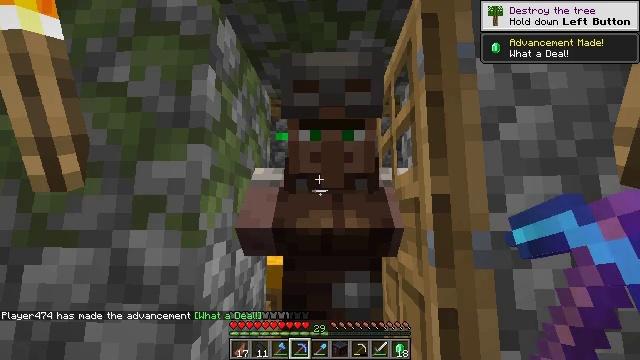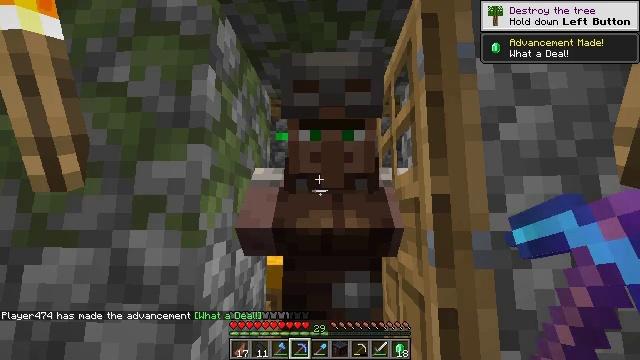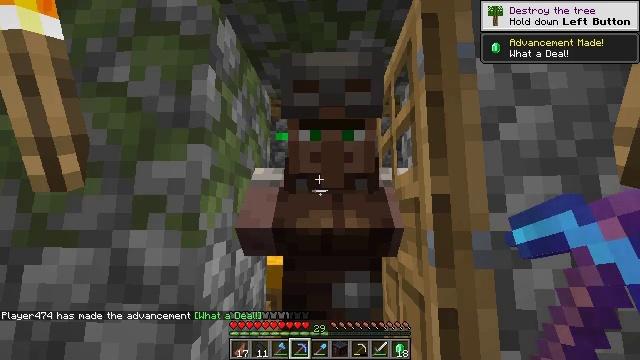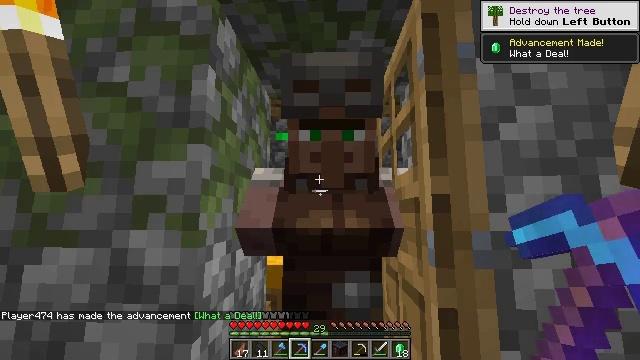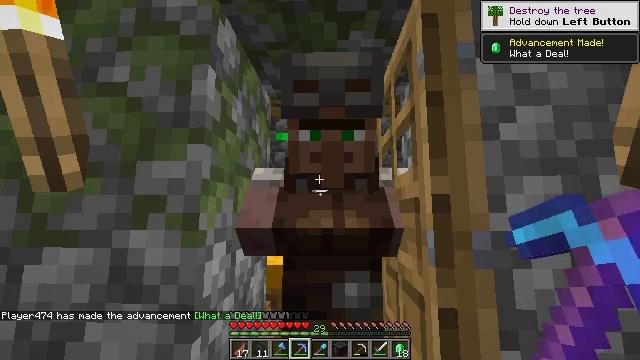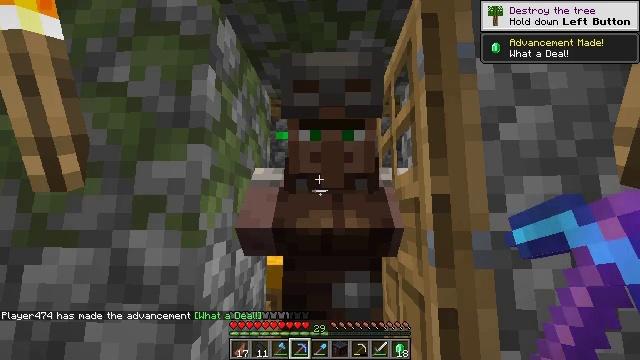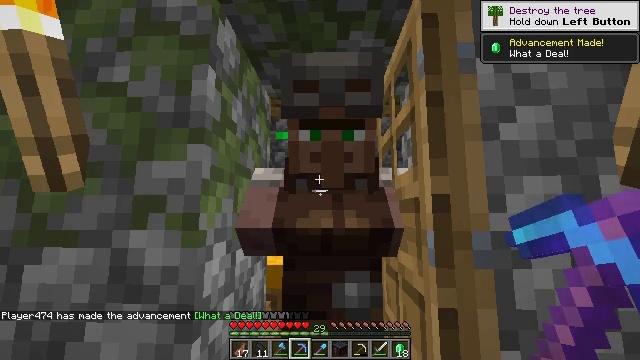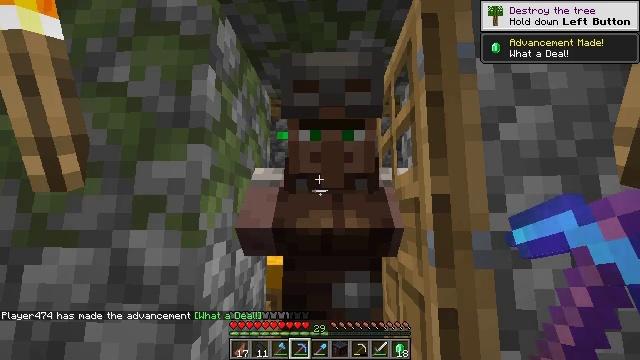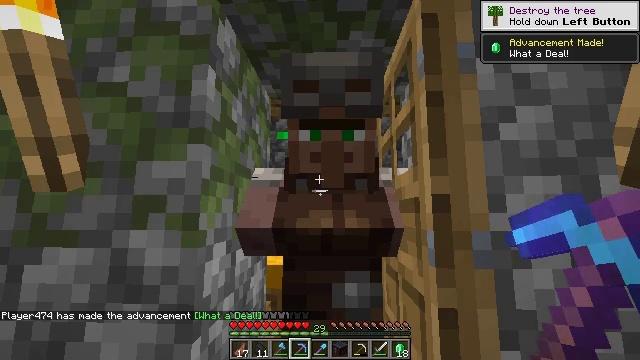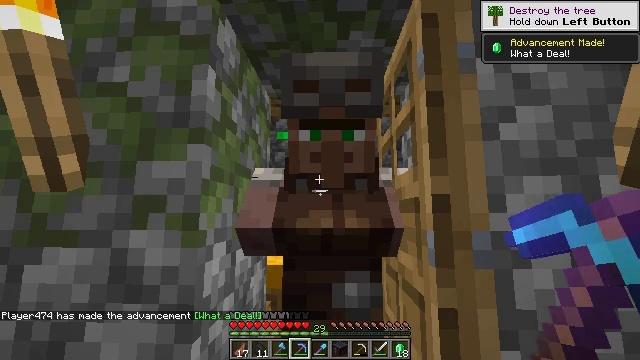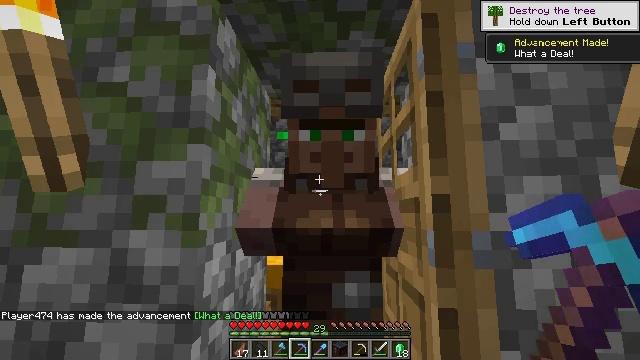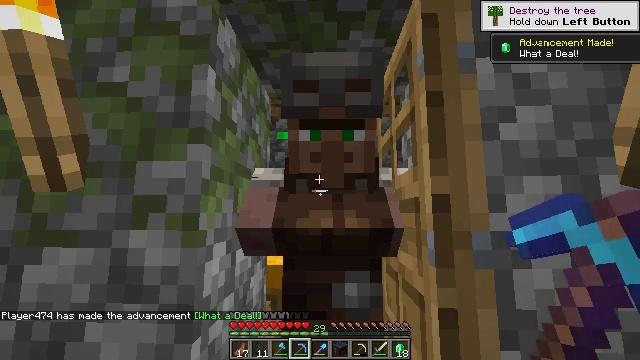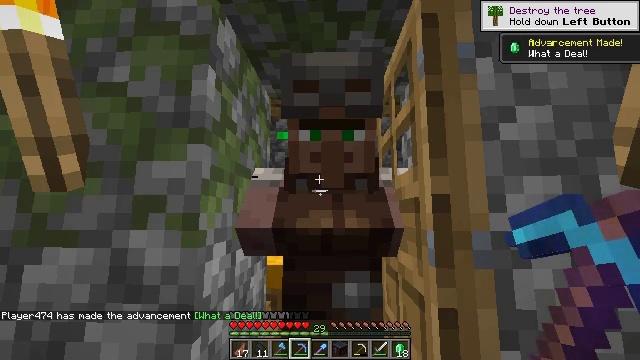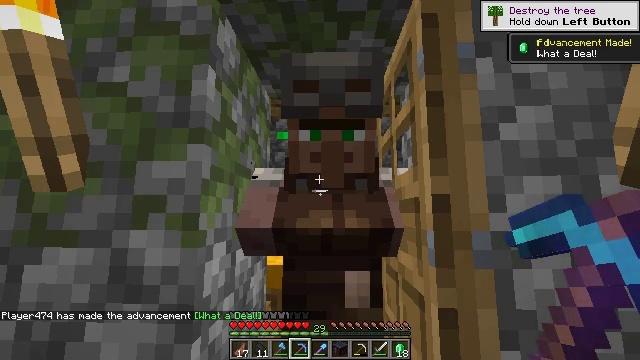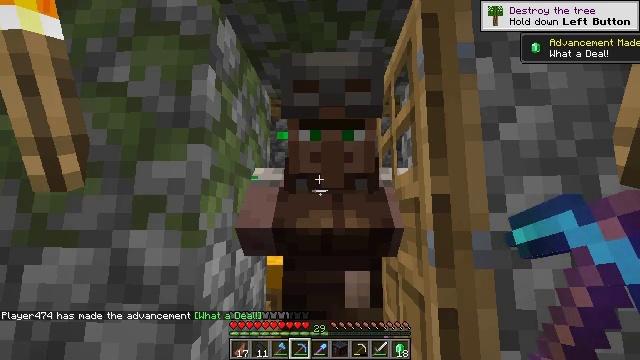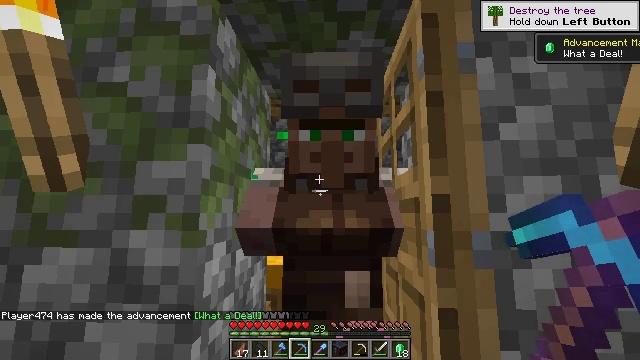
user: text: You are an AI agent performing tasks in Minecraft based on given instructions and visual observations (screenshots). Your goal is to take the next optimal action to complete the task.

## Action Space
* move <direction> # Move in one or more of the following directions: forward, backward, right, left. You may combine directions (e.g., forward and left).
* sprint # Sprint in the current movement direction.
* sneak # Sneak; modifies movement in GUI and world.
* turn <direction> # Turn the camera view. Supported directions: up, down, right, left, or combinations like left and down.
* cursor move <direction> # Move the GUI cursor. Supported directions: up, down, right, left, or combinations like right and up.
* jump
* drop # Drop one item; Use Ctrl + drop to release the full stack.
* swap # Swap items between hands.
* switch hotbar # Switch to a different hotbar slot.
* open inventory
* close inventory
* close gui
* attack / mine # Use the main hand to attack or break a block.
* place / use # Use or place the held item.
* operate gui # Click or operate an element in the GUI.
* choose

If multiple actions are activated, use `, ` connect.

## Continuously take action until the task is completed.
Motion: motion action
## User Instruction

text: Prepare to craft chainmail boots using the crafting table.
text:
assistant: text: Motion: no_op
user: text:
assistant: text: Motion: no_op
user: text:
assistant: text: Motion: no_op
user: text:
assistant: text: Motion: no_op
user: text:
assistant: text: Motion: no_op
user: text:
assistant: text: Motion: no_op
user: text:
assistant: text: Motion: no_op
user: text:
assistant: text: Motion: no_op
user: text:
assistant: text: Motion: no_op
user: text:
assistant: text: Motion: no_op
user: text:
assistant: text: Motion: no_op
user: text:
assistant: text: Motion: no_op
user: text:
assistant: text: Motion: no_op
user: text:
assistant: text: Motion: no_op
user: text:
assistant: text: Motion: no_op
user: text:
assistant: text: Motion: no_op
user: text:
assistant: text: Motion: no_op
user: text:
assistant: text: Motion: no_op
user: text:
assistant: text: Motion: no_op
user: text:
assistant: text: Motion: use / place
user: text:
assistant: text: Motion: use / place
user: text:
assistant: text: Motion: no_op
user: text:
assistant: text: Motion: no_op
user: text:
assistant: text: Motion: no_op
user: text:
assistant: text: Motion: no_op
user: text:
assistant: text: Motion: no_op
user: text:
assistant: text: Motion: no_op
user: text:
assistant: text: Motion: no_op
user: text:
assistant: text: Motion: no_op
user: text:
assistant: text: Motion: no_op